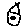
Label: house